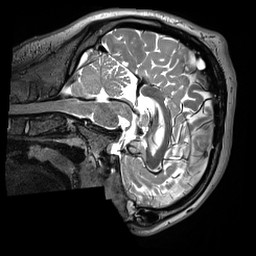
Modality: T2w
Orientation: sagittal
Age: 22
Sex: male
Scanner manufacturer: siemens
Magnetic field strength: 3 T
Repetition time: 3.2 s
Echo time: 0.408 s